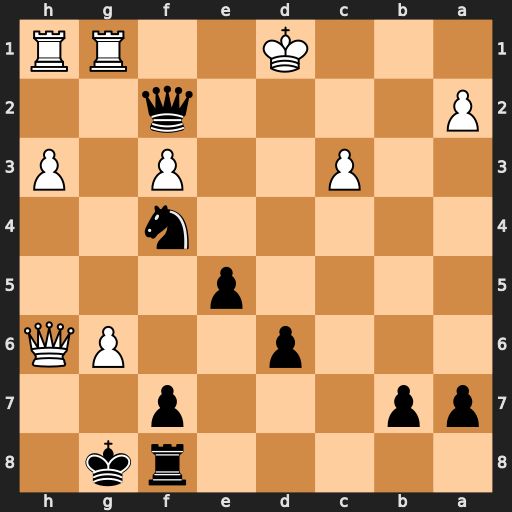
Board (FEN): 5rk1/pp3p2/3p2PQ/4p3/5n2/2P2P1P/P4q2/3K2RR
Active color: b
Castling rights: -
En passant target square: -
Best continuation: Qe2+ Kc1 Nd3+ Kb1 Qb2#